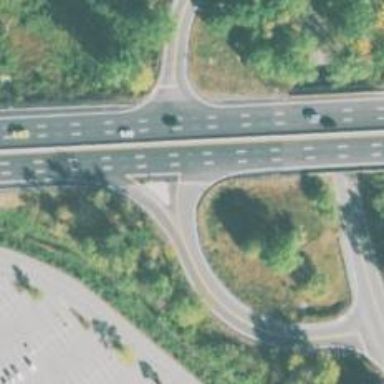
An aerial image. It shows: Trunk link highway.